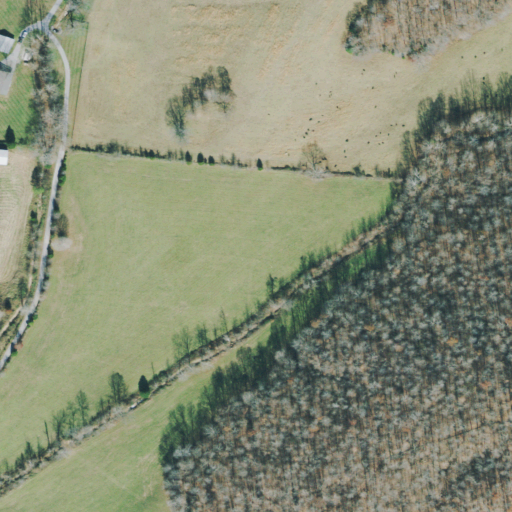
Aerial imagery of valley in Tennessee named Harrison Hollow containing pasture, deciduous forest, open development, and mixed forest